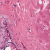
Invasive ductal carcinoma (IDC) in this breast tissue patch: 0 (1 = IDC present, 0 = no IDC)